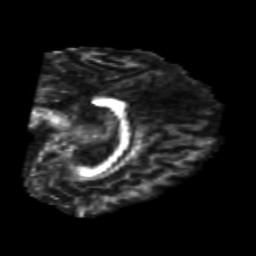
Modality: FA
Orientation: sagittal
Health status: healthy
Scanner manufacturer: philips
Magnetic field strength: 3 T
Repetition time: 6.964 s
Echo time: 0.092 s